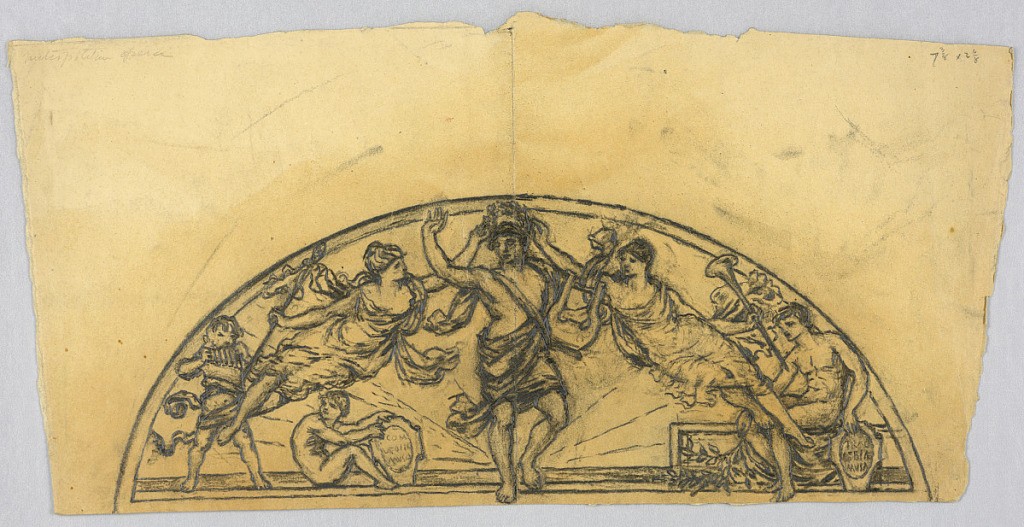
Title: Study for "Apollo," Metropolitan Opera, New York, NY
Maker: Francis Augustus Lathrop, American, 1849–1909
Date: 1893–1894
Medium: Black pastel crayon, graphite on paper
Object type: Drawing
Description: Sketch of a male figure for a lunette in the Metropolitan Opera.